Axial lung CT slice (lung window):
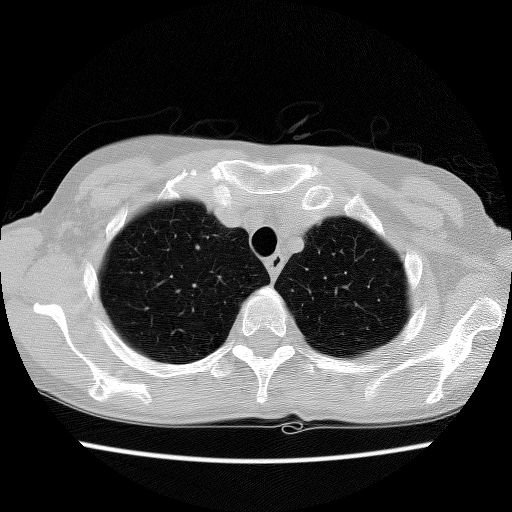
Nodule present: no